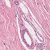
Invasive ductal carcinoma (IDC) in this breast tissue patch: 0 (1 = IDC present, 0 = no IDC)